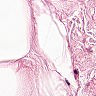
Metastatic tissue present: no